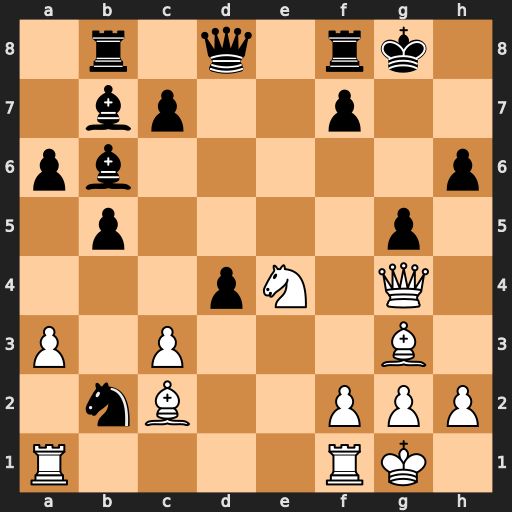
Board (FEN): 1r1q1rk1/1bp2p2/pb5p/1p4p1/3pN1Q1/P1P3B1/1nB2PPP/R4RK1
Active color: w
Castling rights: -
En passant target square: -
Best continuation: Qf5 d3 Nf6+ Qxf6 Qxf6